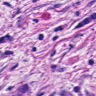
Metastatic tissue present: yes